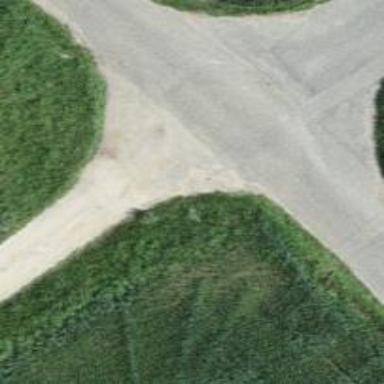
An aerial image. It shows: Unclassified road.